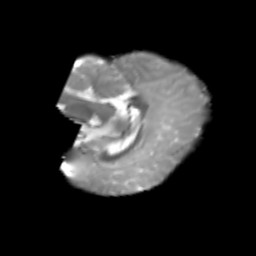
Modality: T2w
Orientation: sagittal
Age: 6
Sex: male
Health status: healthy